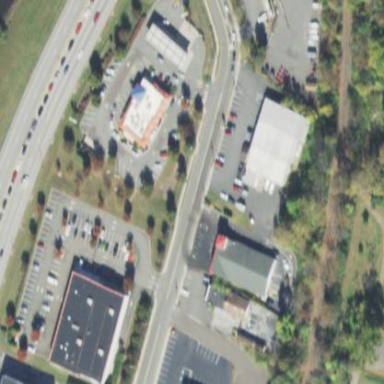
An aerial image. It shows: Retail area.